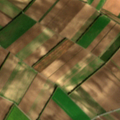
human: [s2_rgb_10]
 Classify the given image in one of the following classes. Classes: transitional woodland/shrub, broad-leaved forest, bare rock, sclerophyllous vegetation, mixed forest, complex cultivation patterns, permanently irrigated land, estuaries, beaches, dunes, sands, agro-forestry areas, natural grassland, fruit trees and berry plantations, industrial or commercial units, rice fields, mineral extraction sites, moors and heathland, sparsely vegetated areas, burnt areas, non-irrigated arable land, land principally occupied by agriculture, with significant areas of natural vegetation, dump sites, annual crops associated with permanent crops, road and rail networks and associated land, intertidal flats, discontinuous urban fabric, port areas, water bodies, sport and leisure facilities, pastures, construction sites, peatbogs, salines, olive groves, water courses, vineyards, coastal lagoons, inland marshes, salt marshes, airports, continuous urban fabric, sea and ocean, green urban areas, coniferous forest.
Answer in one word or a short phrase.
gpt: non-irrigated arable land